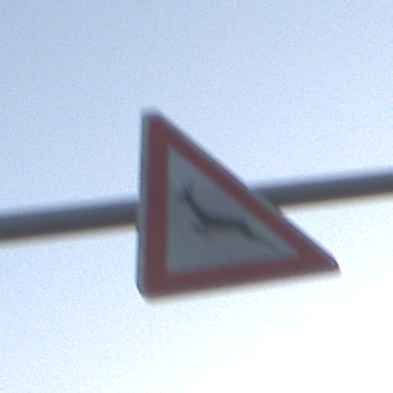
Verkehrszeichen: WildwechselRechts
Umgebung: Outdoor, Nature
Tageszeit: SunriseSunset
Wetter: Clear
Licht: Natural
Jahreszeit: NotSpecified
Kontrast: LowContrast